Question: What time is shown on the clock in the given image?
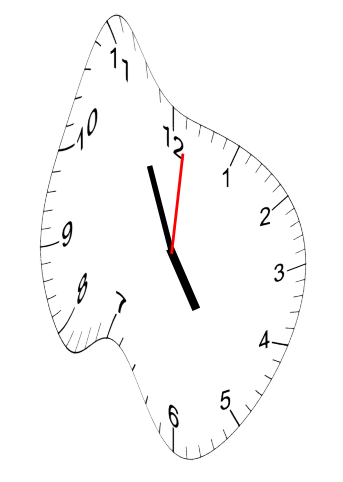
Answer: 04:56:01